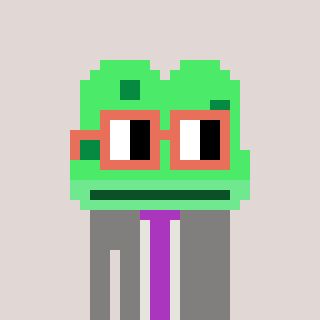
a pixel art character with square orange glasses, a frog-shaped head and a bluegrey-colored body on a warm background